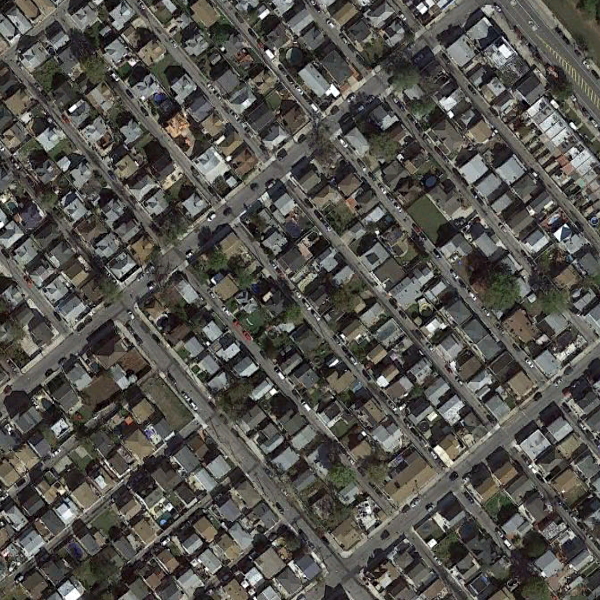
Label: DenseResidential